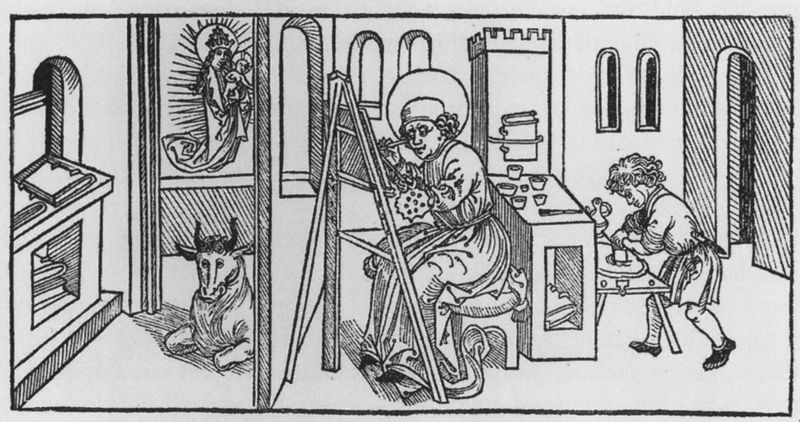
Titel: Der hl. Lukas malt die Madonna. Aus: Jakobus de Voragine, Legenda Aurea
Künstler: Anton Koberger
Schlagwörter: mann, fenster, tür, zeichnung, mutter, man, kuh, maler, staffelei, junge, buch, zeichnen, jesus, schreiben, erscheinung, heilig, maria, stier, zinne, enster, mischen, gottes